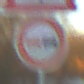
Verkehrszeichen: Ueberholverbot
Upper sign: Gefahrenstelle
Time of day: SunriseSunset
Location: Outdoor (Nature)
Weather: Clear
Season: Winter
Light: Natural